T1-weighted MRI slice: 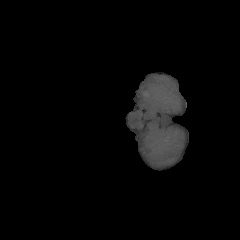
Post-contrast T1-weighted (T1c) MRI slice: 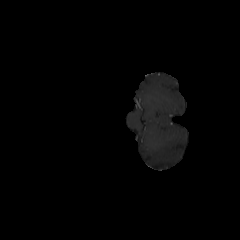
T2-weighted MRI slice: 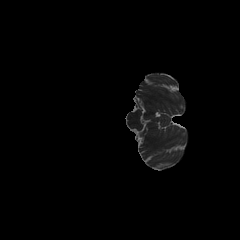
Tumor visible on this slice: no